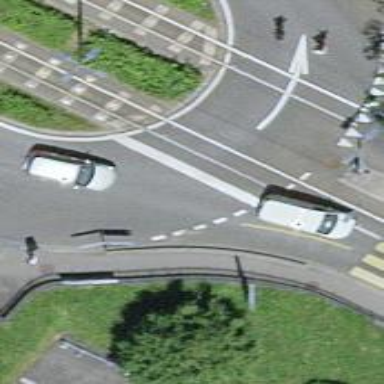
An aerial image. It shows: Road with traffic signals.